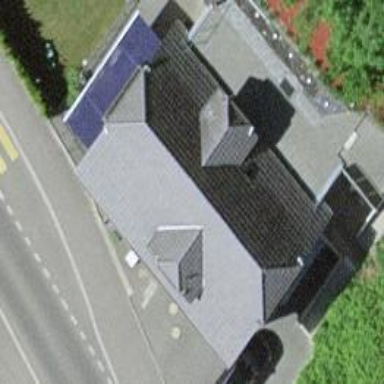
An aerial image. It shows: Building with half-hipped roof shape.